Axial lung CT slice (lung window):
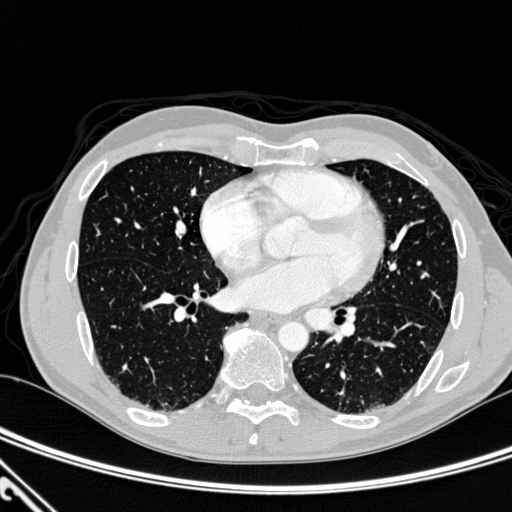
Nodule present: no